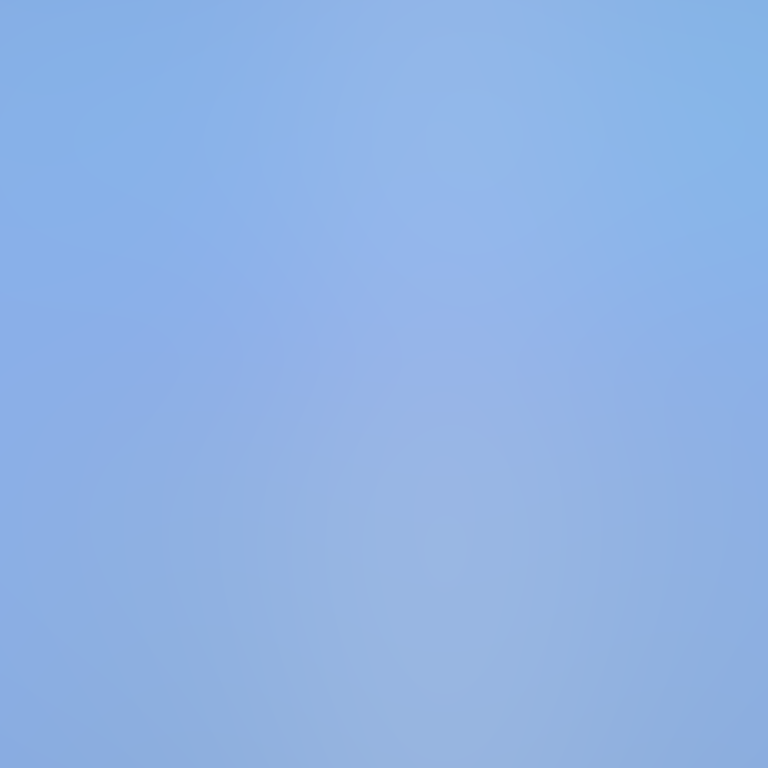
Abstract light effect, smooth blend from soft blue to light blue, calm atmosphere, diffuse light, no room, no furniture, no objects.